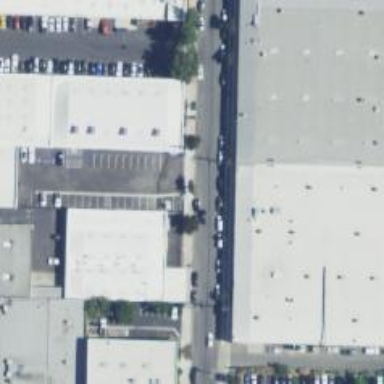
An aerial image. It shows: Warehouse building.